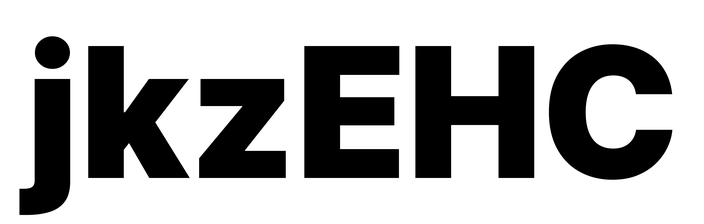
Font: Inter_Black